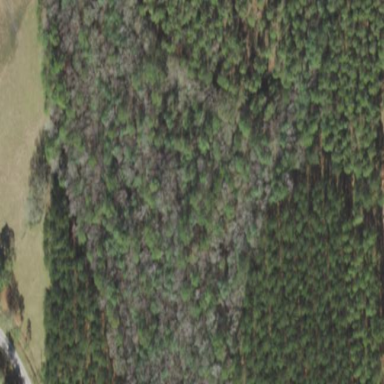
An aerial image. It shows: Mixed leaf woodland.